Question: I want to set default value of ID attribute in view object via a sql query , i.e :
'''
SELECT (MAX(DEPTID) + 1)
FROM DEPARTMENT;
'''
so that I can use it as an auto-increment feature in oracle-adf. I have used sequences for it too via java but it doesn't fulfill my requirement. I also tried the SQL method myself, but when I deploy the form the page is returned blank and when I run app-module it doesn't work as well.

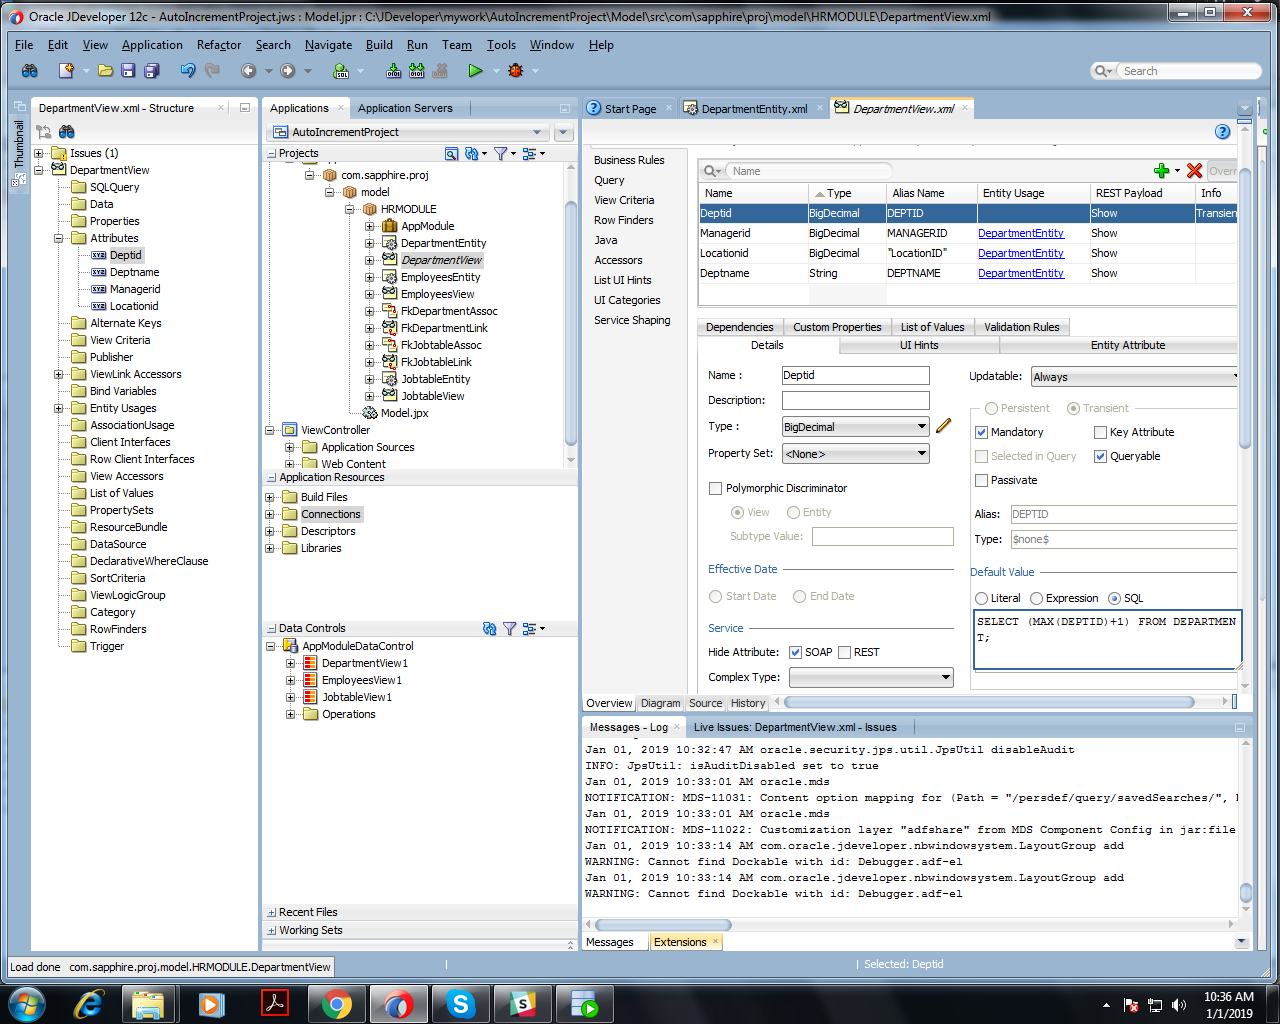
Answer: I tested this exact setup on JDeveloper 12.2.1.3 (current production) and it works fine. The BC Tester and Rendered page both show the incremented max dept id.
However, the "Transient Type" for me was set to "Number" if I set the Attribute type to BigDecimal and BigInt if I selected BigInteger. I notice in your screen shot it shows the type as "$none$" - perhaps this is the issue?
Also, if you are incrementing by a whole number, why choose BigDecimal for the Type? Shouldn't it be Integer or Big Integer?
Also, in case you don't know - it's a recommended practice to put the EOs, VOs, Links, Assocs, etc. into separate packages to make it easier to read, etc. Go to Tools > Preferences > ADF Business Components > packages.